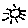
Label: sun